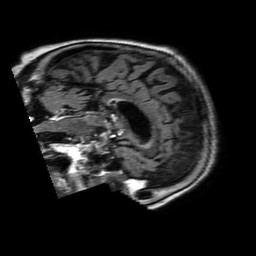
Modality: FLAIR
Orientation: sagittal
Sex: female
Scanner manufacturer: philips
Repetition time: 11 s
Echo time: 0.125 s